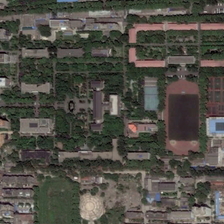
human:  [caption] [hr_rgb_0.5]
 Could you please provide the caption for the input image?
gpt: a building is in front of the central square, surrounded by dark green trees .

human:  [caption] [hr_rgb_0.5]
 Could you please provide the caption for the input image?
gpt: it is a school with many building and plants .

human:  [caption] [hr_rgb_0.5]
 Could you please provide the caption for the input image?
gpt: there are some buildings with light blue roof and gray road .

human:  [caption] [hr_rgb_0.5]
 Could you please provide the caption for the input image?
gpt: northwest of the school to a large forest, the south has several wetlands and teaching buildings .

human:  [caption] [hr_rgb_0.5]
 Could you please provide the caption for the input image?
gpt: a building is in front of the central square, surrounded by dark green trees .